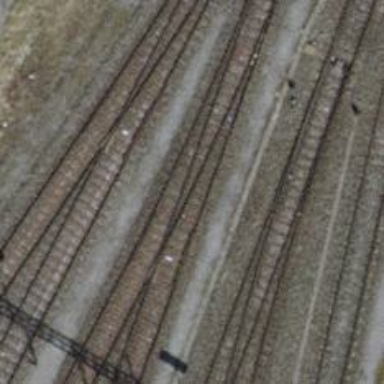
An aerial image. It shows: Rail yard with electrified contact lines for the trains.